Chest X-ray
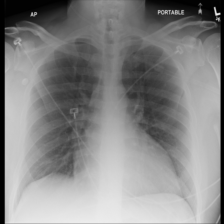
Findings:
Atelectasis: negative
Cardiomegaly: negative
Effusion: negative
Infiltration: negative
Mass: negative
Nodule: negative
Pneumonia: negative
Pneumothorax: negative
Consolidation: negative
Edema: negative
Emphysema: negative
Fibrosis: negative
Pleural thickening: negative
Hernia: negative